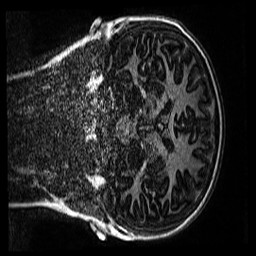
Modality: MP2RAGE
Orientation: coronal
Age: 10
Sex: female
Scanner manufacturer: siemens
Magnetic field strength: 3 T
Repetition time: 4 s
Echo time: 0.00299 s